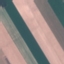
Land use / land cover class: AnnualCrop